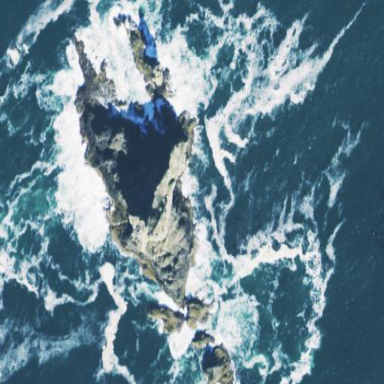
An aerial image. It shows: Islet along the natural coastline.